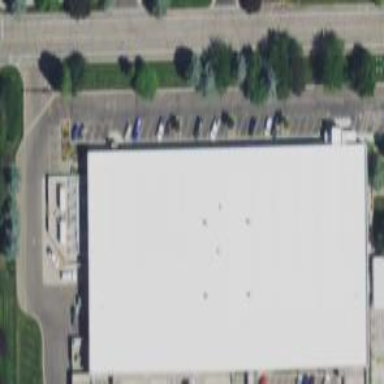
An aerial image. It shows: Commercial building.